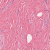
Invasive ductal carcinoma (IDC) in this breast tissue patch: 0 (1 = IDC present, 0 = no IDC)